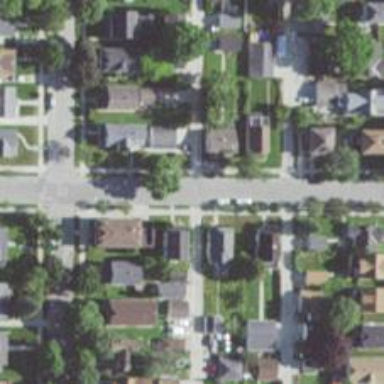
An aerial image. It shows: Alley classified as service road.